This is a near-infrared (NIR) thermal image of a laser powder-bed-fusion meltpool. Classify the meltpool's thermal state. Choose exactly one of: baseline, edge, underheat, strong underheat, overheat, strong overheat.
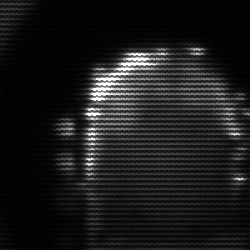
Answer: baseline